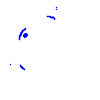
Particle: pion